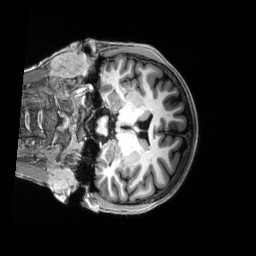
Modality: T1w
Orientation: coronal
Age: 19
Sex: female
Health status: healthy
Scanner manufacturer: siemens
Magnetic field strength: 3 T
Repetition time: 2.5 s
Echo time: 0.00222 s